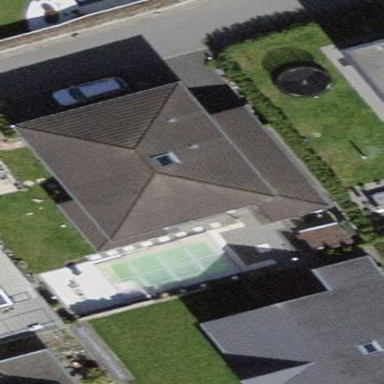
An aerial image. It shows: Building with tile roof.